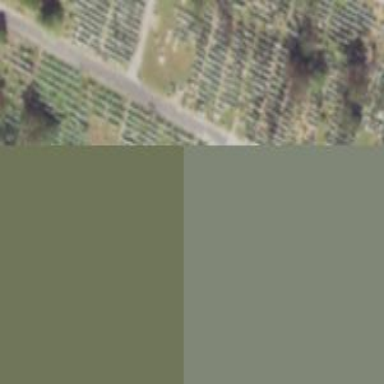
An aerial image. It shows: Sector in the cemetery.